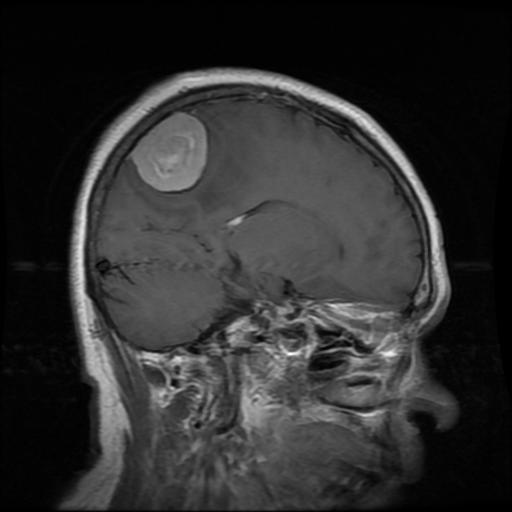
Label: meningioma